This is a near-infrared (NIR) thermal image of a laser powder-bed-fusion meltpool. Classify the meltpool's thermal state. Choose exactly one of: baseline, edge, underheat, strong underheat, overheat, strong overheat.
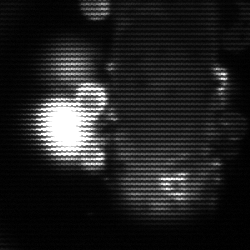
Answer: strong underheat